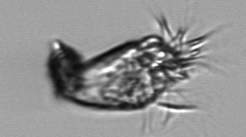
Label: Tontonia_appendiculariformis